Question: i've got a question regarding the imrect() function, which is part of the image processing toolbox in MatLab.
I'd like to find a starting point within an image with it's (x,y) coordinate.
I use the imrect function for setting a region to limit and specify the lookup area,
but I can't get the point where the ROI mask is getting back mapped to the original size of the image.
As you can see on the image there is a specified rectangle (cyan-colored), which I want to inspect for the white line, especially the nearest point to the right edge of the rectangle. I experimentated with only looking up on the last column of the rectangle, but as I mentioned before, the re-mapping onto the global image coordinates failed.
So in this example, the white point I'd like to get would be around (98,302)

The original (x,y) coordinates are relevant, so a cropping of the image to the rectangle is not acceptable.
So, do you have any ideas?
Thanks for any helping comments.
Kind regards,
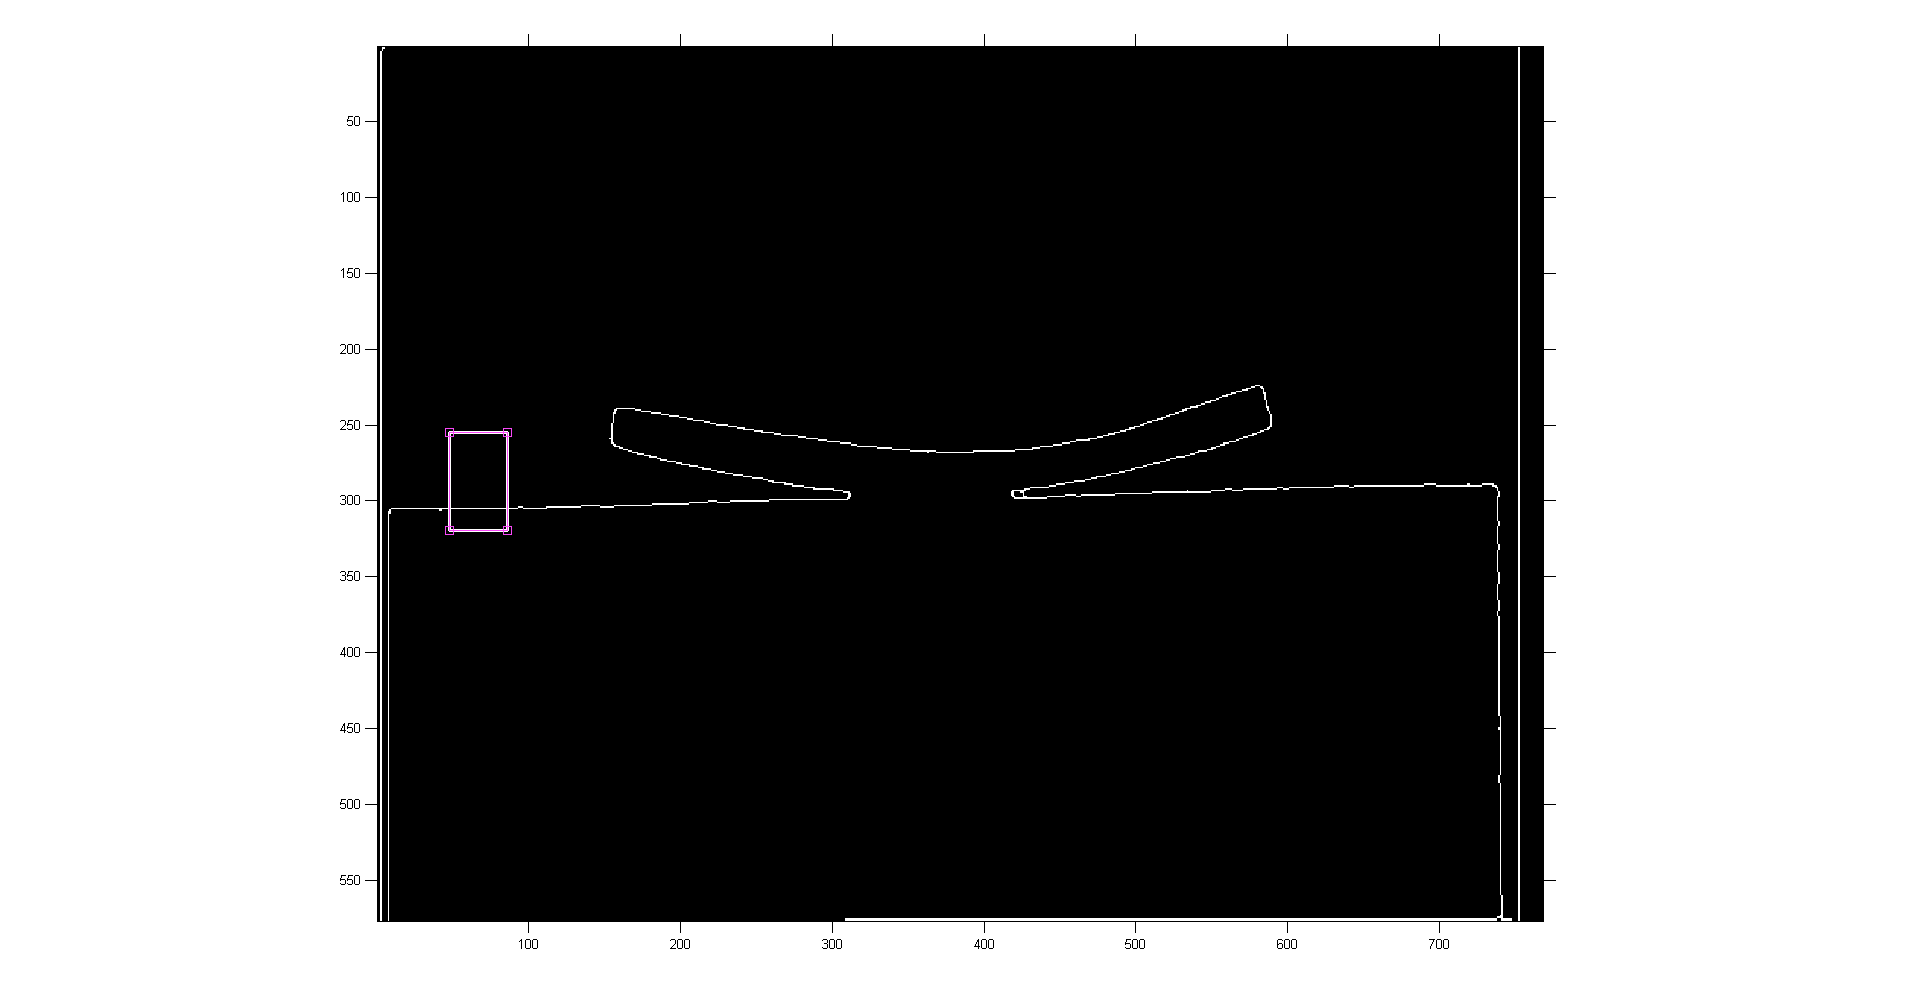
Answer: Oh my gosh.
I should often go outside and take a big bag of air.
It really helps while stuck on a problem.
For all people with same issues, see the answer in the following part.
'''
imshow(im);
h1 = imrect;
pos = getPosition(h1); % to get the current position of the rectangle
setPosition(h1,[pos(1) pos(2) 1 pos(4)]); %for just selecting one row of the rect
BW = createMask(h1);
test = BW.*im; % get the masked content of the image
[x,y] = find(test); % find the non-zero element and return x and y
'''